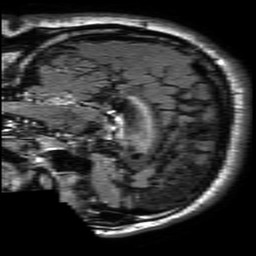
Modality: FLAIR
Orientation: sagittal
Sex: male
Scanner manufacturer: philips
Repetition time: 11 s
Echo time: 0.125 s